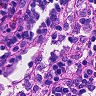
Metastatic tissue present: no